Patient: sex F, age 68
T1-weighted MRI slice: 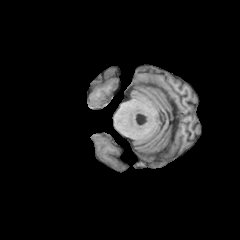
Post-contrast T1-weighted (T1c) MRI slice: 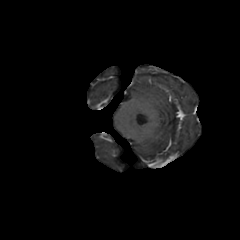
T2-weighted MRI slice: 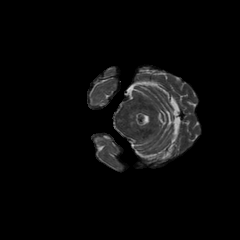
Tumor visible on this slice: no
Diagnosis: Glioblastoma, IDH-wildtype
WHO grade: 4